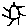
Label: sun